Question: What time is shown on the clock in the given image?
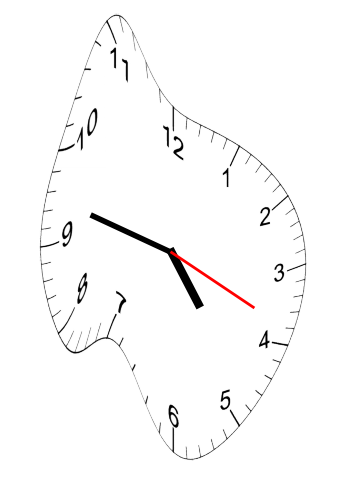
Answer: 04:47:19